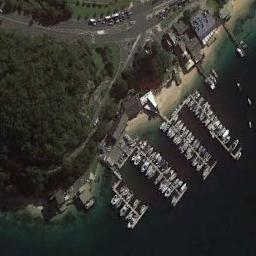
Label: harbor